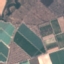
Label: PermanentCrop